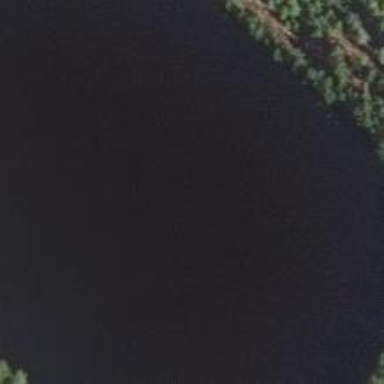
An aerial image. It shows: Pond surrounded by natural water.